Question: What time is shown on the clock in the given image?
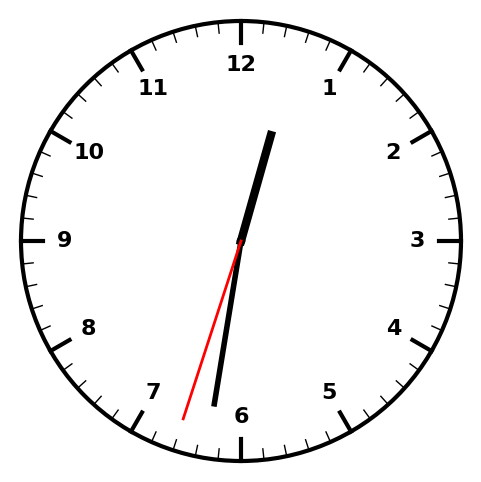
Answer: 12:31:33